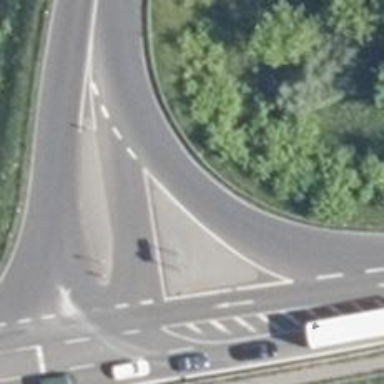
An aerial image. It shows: Asphalt motorway link.